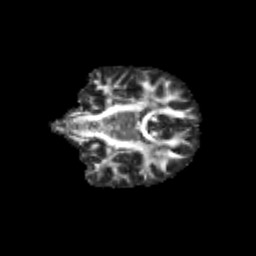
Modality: FA
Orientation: coronal
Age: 13
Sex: male
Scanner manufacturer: siemens
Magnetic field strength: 3 T
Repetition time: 3.8 s
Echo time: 0.07 s